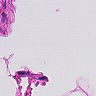
Metastatic tissue present: no